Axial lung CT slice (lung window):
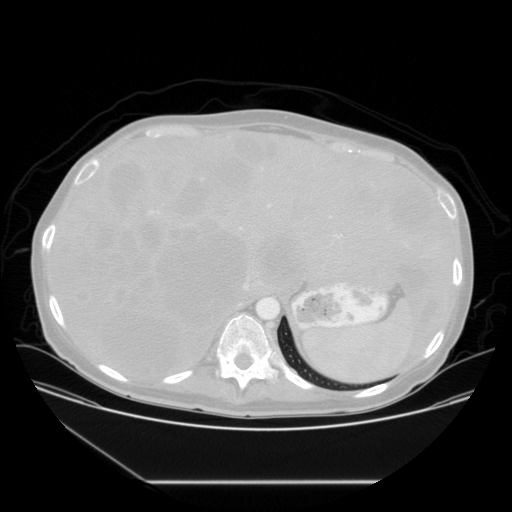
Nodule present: no